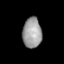
Tissue: lung
Cell type: Epithelial cells
Senescence score: 0.1369
Nuclear area (px): 566
Mean DAPI intensity: 155.03